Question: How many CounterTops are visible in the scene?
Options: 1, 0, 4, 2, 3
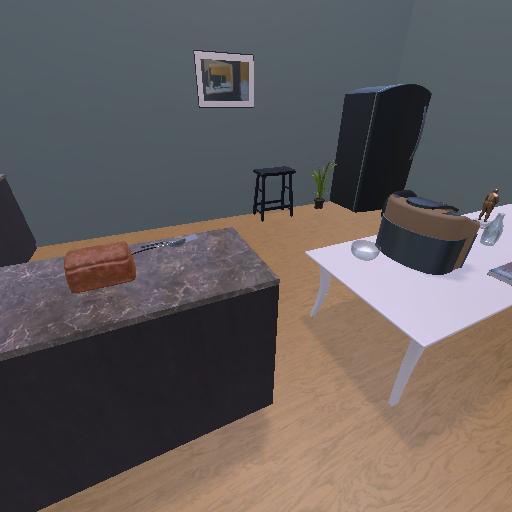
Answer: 1